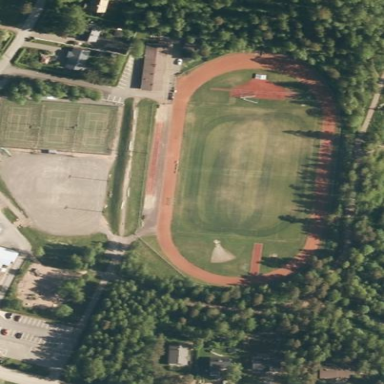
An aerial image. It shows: Sports center with multiple sports facilities on the leisure land.